Question: In my repository, I get data from my TransportedMaterial table. I also 'include' TransportedMaterialPacking to retrieve all related data in this linked table. In this last table I also would like to retrieve the related MaterialPacking data.

On the picture above we see that the MaterialPacking is null (it has not been filled).
Here are the models:
'''
public class TransportedMaterialPacking
{
public int TransportedMaterialPackingID { get; set; }
public MaterialPacking MaterialPacking { get; set; }
public double Quantity { get; set; }
public double? Width { get; set; }
public double? Height { get; set; }
public double? Length { get; set; }
}
public class MaterialPacking
{
public int MaterialPackingID { get; set; }
public string DescriptionFr { get; set; }
public string DescriptionNl { get; set; }
}
'''
The relations are like this:
TransportedMaterial >> TransportedMaterialPacking >> MaterialPacking
'''
public static class ORMExtensions
{
public static IQueryable<T> MyInclude<T, C>(this IQueryable<T> source, Expression<Func<T, C>> function)
where C : class
where T : class
{
return source.Include(function);
}
'''
I use Entity framework.
Thanks.
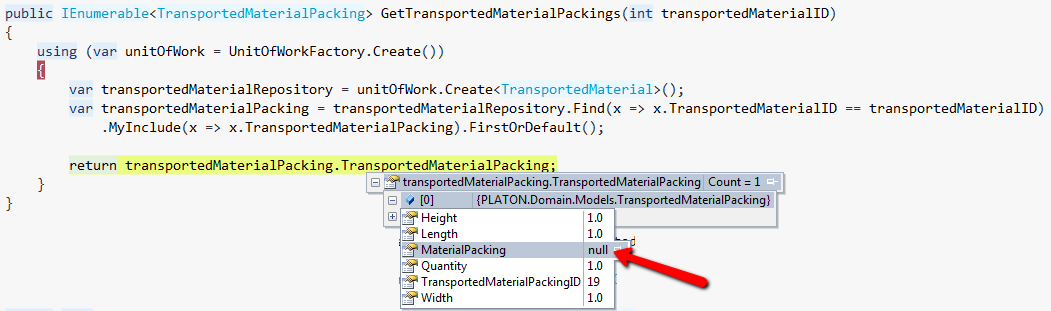
Answer: You can 'cascade' include by doing something like 'foo.Include("NavigationProperty.SubNavigationProperty")' in your query.
Using property notation to include navigation subproperties is possible, see <URL> for example.